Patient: sex M, age 63
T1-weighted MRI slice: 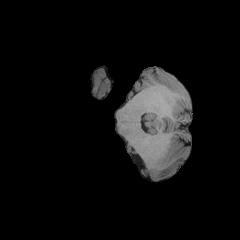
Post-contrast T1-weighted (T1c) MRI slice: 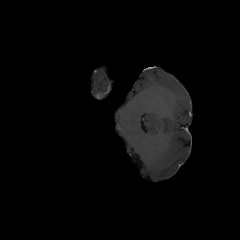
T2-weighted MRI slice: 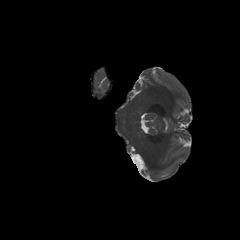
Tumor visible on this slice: no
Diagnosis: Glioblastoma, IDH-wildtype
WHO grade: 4